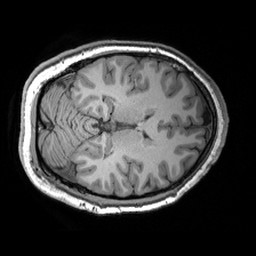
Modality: T1w
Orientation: axial
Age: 21
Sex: female
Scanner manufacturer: siemens
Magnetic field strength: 3 T
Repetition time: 2.53 s
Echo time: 0.00299 s